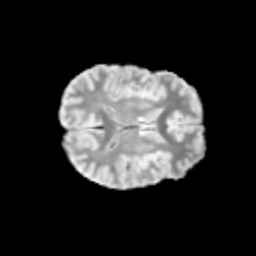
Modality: T2w
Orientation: axial
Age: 13
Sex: male
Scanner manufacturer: siemens
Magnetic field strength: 3 T
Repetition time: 3.8 s
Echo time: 0.07 s